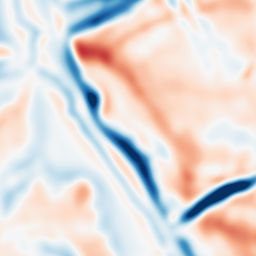
Category: multiscale
Decomposition family: dog
Decomposition parameters: sigma_low: 5
sigma_high: 5
Upsampling method: cubic_catmull_rom
Upsampling parameters: scale: 8
Upsampling scale: 8